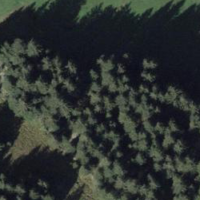
EUNIS habitat code: 44
Species observed at this site:
Menyanthes trifoliata